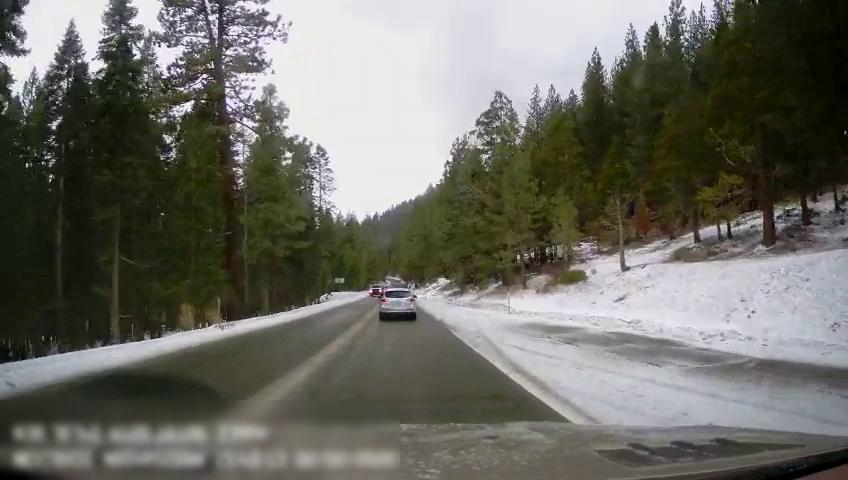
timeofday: Day
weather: Snowy
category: Drivable Space
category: Vehicles | Truck
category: Vehicles | SUV
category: Vehicles | Truck
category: Lanes | Current Lane